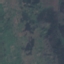
Land use / land cover: HerbaceousVegetation